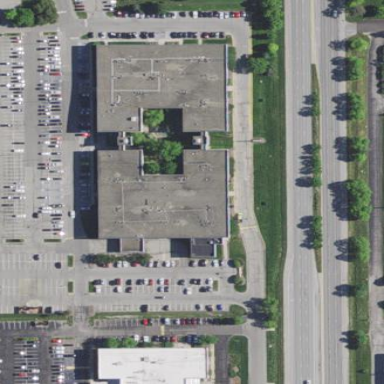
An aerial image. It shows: Office building.